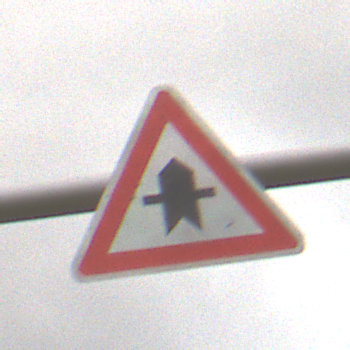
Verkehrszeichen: Vorfahrt
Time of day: Midday
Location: Outdoor (Nature)
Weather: Overcast
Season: NotSpecified
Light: Natural